Question: I have the following classes (I am only showing the properties that matter):
'''
public class TypeLocation
{
[Key]
public int Id {get; set;}
public string Country {get; set;}
public string State {get; set;}
public string County {get; set;}
public string City {get; set;}
public List<Offer> Offers {get; set; }
public TypeLocation()
{
this.Offers = new List<Offer>();
}
}
public class Offer
{
public int Id { get; set; }
public ICollection<TypeLocation> LocationsToPublish { get; set; }
}
'''
This creates the following in the database:

The 'TypeLocations' table is prepopulated with a static list of country/state/county/city records, one or many of them can be associated with the Offer in 'LocationsToPublish' property. When I try to add a location, using the following code, Entity Framework adds a NEW record in the 'TypeLocation' table and then makes the association by adding a record in the 'OfferTypeLocations' table.
'''
public static bool AddPublishLocation(int id, List<TypeLocation> locations)
{
try
{
using (AppDbContext db = new AppDbContext())
{
Offer Offer = db.Offers
.Include("LocationsToPublish")
.Where(u => u.Id == id)
.FirstOrDefault<Offer>();
//Add new locations
foreach (TypeLocation loc in locations)
{
Offer.LocationsToPublish.Add(loc);
}
db.SaveChanges();
}
return true;
}
catch
{
return false;
}
}
'''
I don't want a new record added to the 'TypeLocations' table, just a relational record creating an association in the 'OfferTypeLocations' table. Any thoughts on what I am doing wrong?
Thanks to @Mick who answered below, I have found the solution.
'''
public static bool AddPublishLocation(int id, List<TypeLocation> locations)
{
try
{
using (AppDbContext db = new AppDbContext())
{
Offer Offer = db.Offers
.Include("LocationsToPublish")
.Where(u => u.Id == id)
.FirstOrDefault<Offer>();
//Add new locations
foreach (TypeLocation loc in locations)
{
//SOLUTION
TypeLocation ExistingLoc = db.AppLocations.Where(l => l.Id == loc.Id).FirstOrDefault<TypeLocation>();
Offer.LocationsToPublish.Add(loc);
}
db.SaveChanges();
}
return true;
}
catch
{
return false;
}
}
'''
What happens is, using the existing AppDbContext, I retrieve an existing record from the TypeLocations table (identified here as 'AppLocations') and then Add it to the LocationsToPublish entity.
The key is that I was to use the current AppDbContext (wrapped with the Using() statement) for all the work. Any data outside of this context is purely informational and is used to assist in the record lookups or creation that happen within the AppDbContext context. I hope that makes sense.
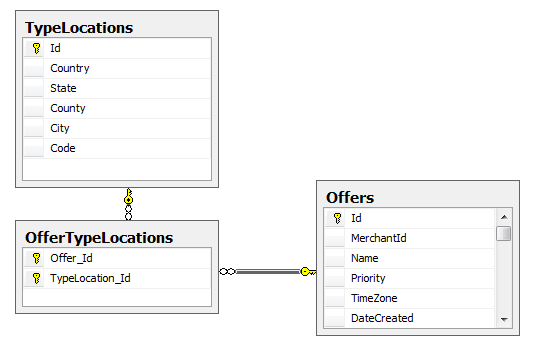
Answer: The TypeLocations are being loaded from a different AppDbContext, they are deemed new entities in the AppDbContext you're constructing within your method. To fix either:-
1. Assuming the locations were detatched them from the instance of the AppDbContext outside of your method, you can attach these entities to the new context. OR
2. Pass in the AppDbContext used to load the locations into your AddPublishLocation method.
I'd choose 2:-
'''
public static bool AddPublishLocation(AppDbContext db, int id, List<TypeLocation> locations)
{
try
{
Offer Offer = db.Offers
.Include("LocationsToPublish")
.Where(u => u.Id == id)
.FirstOrDefault<Offer>();
//Add new locations
foreach (TypeLocation loc in locations)
{
Offer.LocationsToPublish.Add(loc);
}
db.SaveChanges();
return true;
}
catch
{
return false;
}
}
'''